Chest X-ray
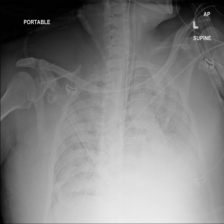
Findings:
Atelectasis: negative
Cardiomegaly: negative
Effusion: negative
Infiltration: negative
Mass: negative
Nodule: negative
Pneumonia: negative
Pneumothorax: negative
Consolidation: negative
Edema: negative
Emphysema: negative
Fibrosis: negative
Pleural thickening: negative
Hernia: negative